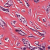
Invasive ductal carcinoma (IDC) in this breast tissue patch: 1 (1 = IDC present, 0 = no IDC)